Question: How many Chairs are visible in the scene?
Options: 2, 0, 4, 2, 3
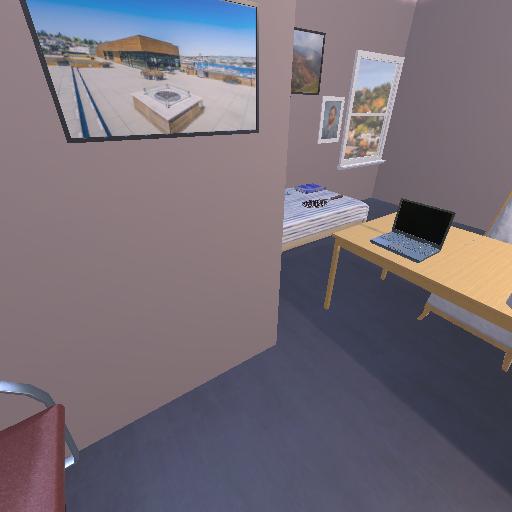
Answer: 2